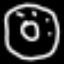
Label: donut